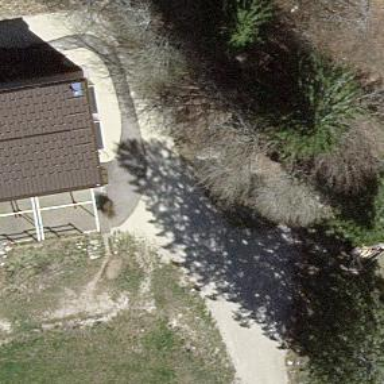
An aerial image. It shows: Driveway.